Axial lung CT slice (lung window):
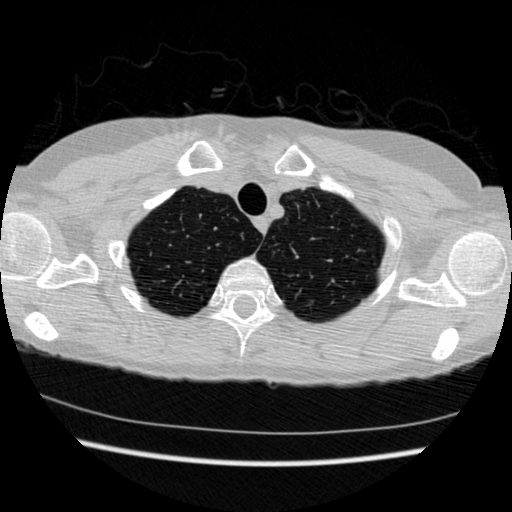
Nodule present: no